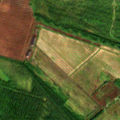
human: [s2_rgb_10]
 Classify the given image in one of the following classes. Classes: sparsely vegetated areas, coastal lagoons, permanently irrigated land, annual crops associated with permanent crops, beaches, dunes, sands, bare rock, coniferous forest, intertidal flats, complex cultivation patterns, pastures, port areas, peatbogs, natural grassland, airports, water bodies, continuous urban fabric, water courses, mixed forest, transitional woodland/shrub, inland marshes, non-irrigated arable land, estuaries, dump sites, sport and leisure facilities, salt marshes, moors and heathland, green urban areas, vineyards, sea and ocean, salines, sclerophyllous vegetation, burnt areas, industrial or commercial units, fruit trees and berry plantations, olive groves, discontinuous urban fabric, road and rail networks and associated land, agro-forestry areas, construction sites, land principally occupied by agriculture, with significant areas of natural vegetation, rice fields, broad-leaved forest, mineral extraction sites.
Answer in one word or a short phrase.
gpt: coniferous forest, mixed forest, transitional woodland/shrub, peatbogs